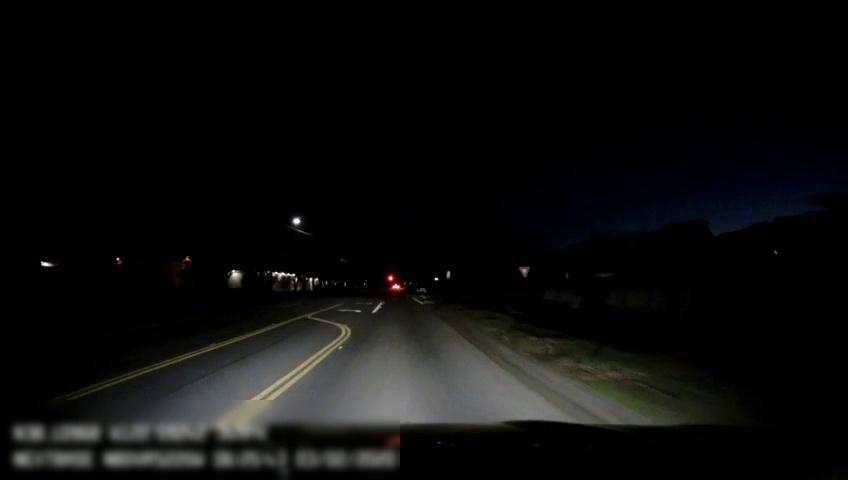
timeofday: Night
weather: Other
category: Drivable Space
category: Vehicles | Car
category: Lanes | Current Lane
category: Lanes | Alternate Lane
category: Lanes | Alternate Lane
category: Lanes | Alternate Lane
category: Lanes | Current Lane
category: Lanes | Current Lane
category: Traffic | Signs